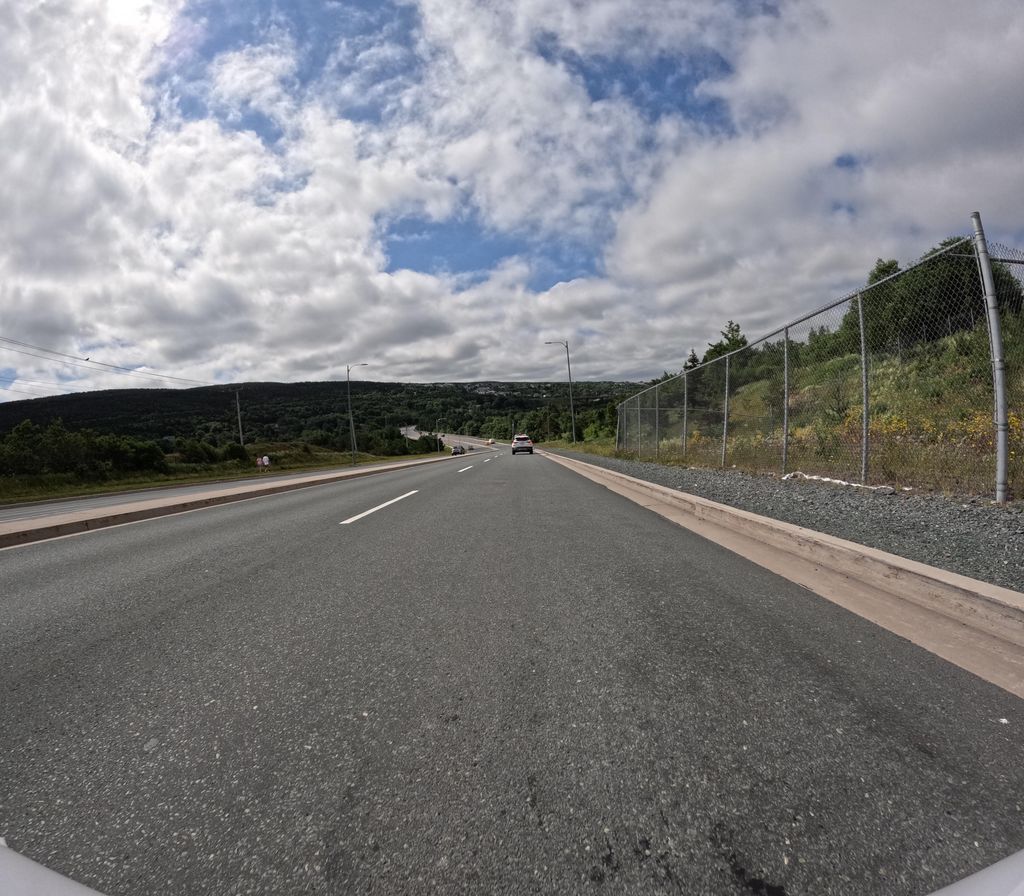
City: st_johns